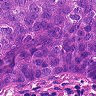
Metastatic tissue present: yes